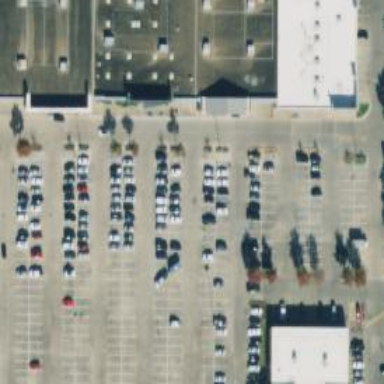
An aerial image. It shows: Parking space is available.